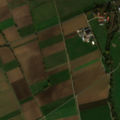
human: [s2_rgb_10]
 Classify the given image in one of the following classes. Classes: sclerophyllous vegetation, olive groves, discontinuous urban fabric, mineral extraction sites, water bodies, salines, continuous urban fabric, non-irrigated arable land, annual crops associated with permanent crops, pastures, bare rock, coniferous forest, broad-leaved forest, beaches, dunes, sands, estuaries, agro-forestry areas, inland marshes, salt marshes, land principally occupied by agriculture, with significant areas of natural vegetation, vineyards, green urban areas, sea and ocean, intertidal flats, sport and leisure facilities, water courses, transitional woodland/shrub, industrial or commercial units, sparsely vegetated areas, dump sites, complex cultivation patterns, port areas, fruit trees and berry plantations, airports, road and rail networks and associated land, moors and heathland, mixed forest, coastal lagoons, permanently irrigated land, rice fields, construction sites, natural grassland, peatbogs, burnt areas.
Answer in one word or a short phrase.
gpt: discontinuous urban fabric, non-irrigated arable land, complex cultivation patterns